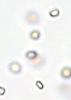
Label: Phaeocystis